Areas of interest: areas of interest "Theater"
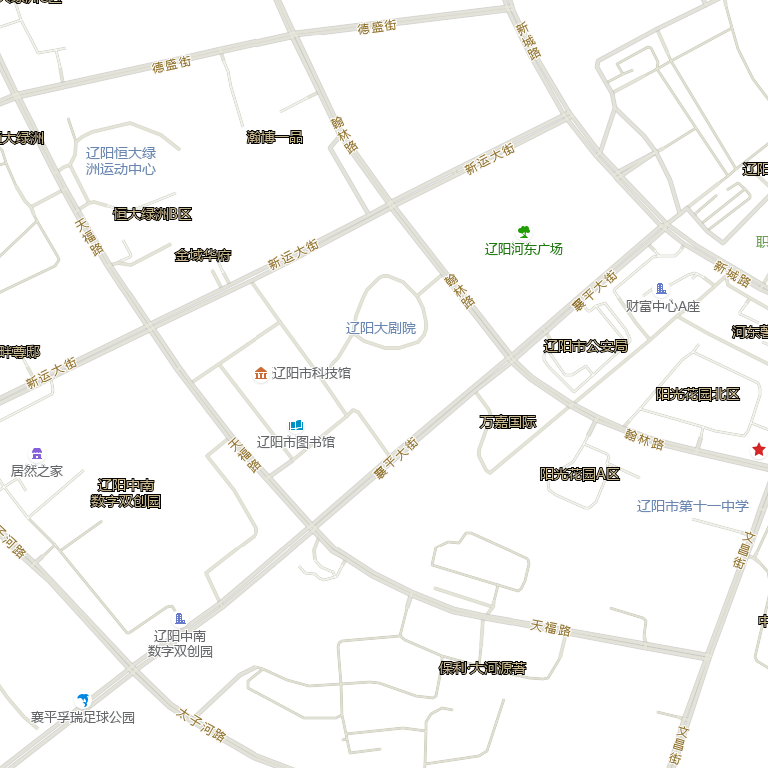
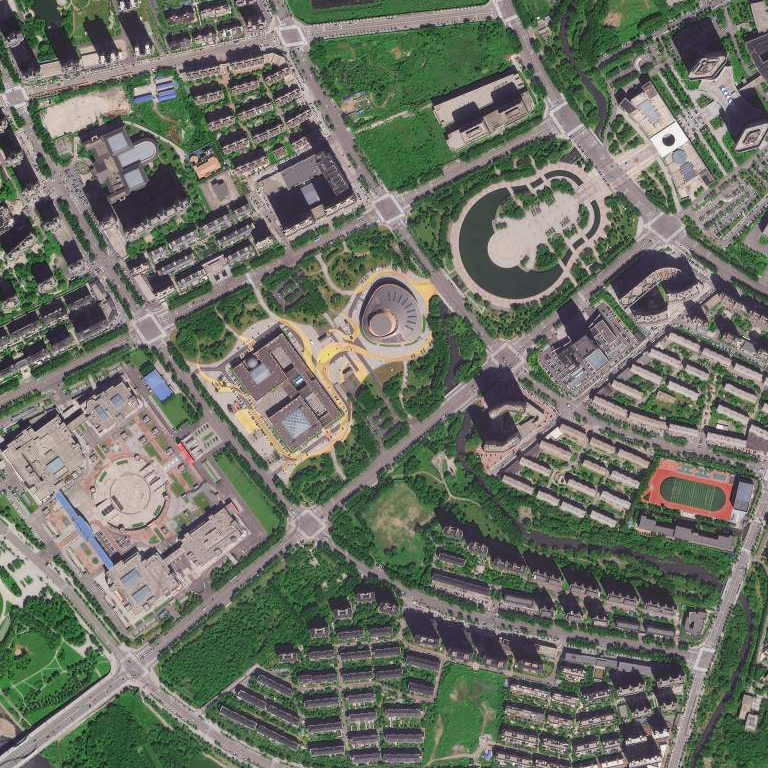